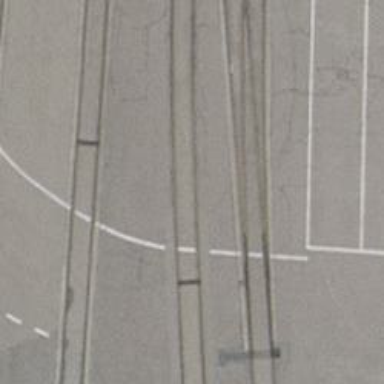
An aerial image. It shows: Railway switch.